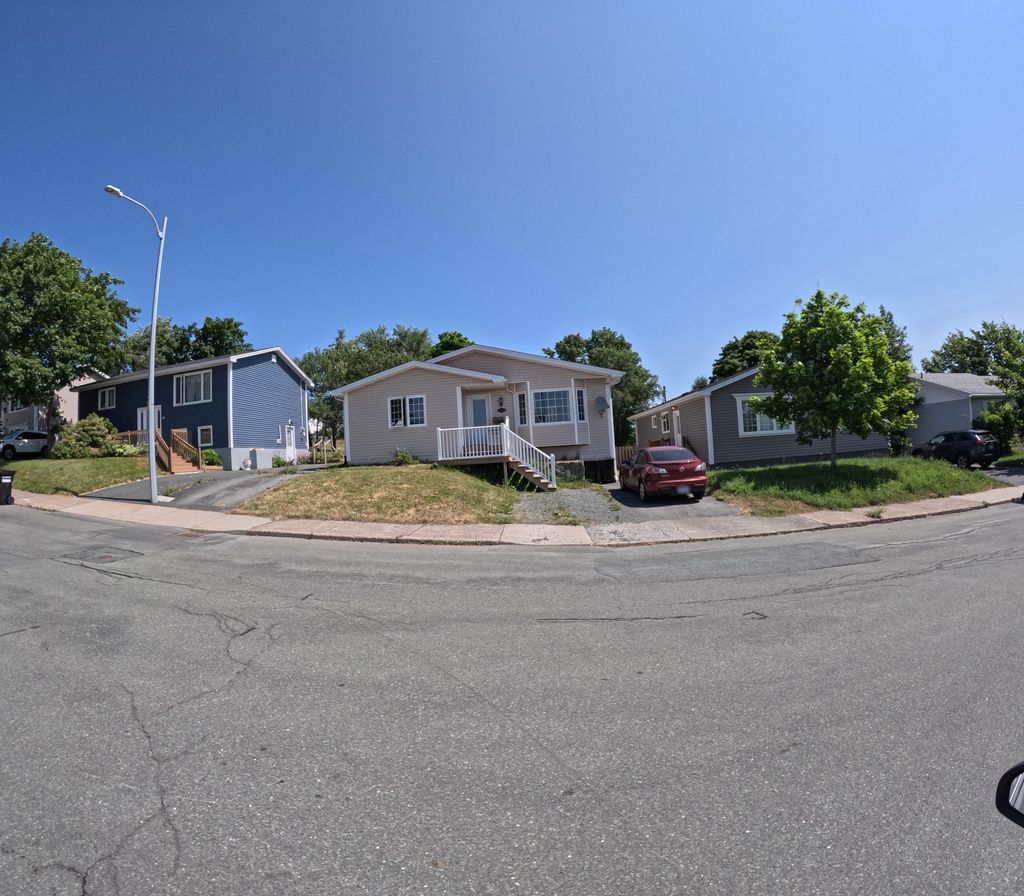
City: st_johns